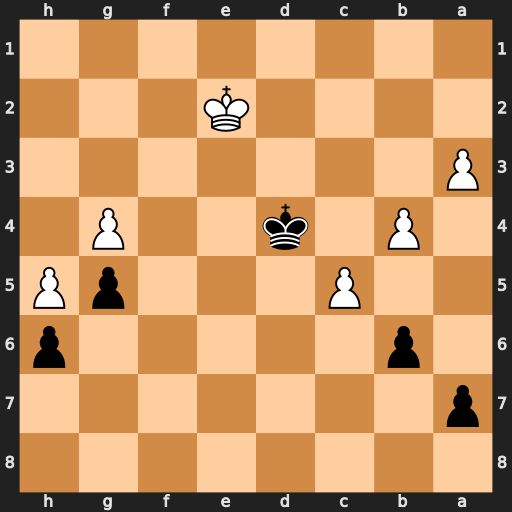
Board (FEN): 8/p7/1p5p/2P3pP/1P1k2P1/P7/4K3/8
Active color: b
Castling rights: -
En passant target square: -
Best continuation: bxc5 bxc5 Kxc5 Ke3 Kd5